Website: lowes
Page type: account-selection
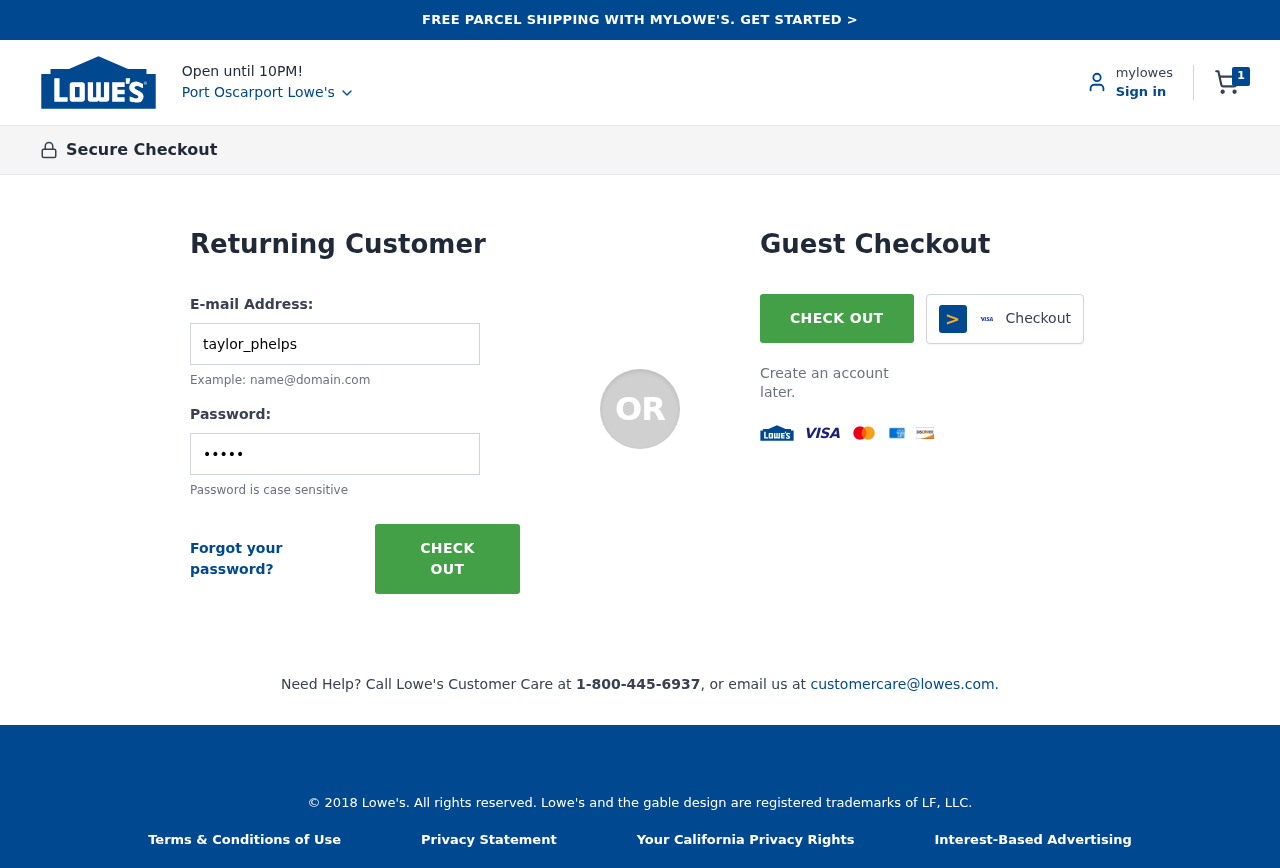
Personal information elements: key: PII_CITY
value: Port Oscarport Lowe's
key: PII_LOGIN_USERNAME
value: taylor_phelps
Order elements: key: ORDER_NUM_ITEMS
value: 1